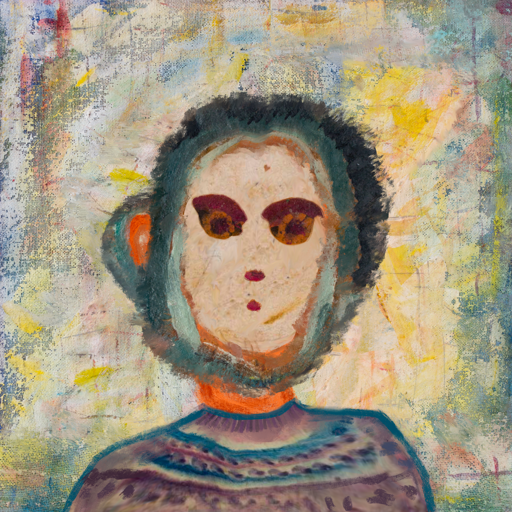
Background: Irani, Head And Neck Front: Rupkatha, Face Front: Doll, Bust: HillGirl, Hair Front: Boggyland, Head Accessory: Blank, Second Necklace: Blank, Necklace: Blank, Baby: Blank